Question: Count the number of objects in the diagram.
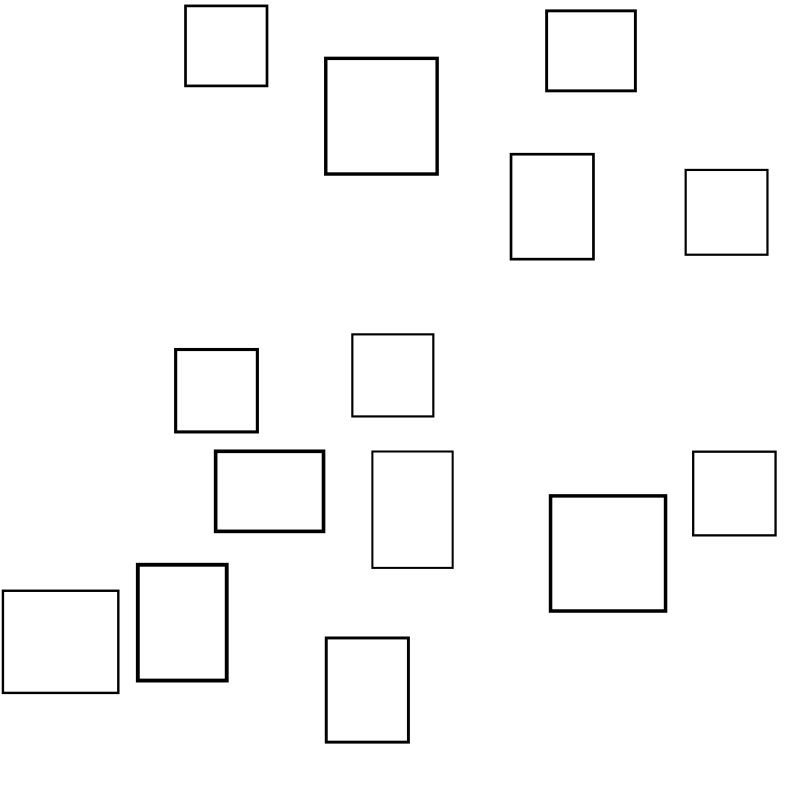
Answer: 14